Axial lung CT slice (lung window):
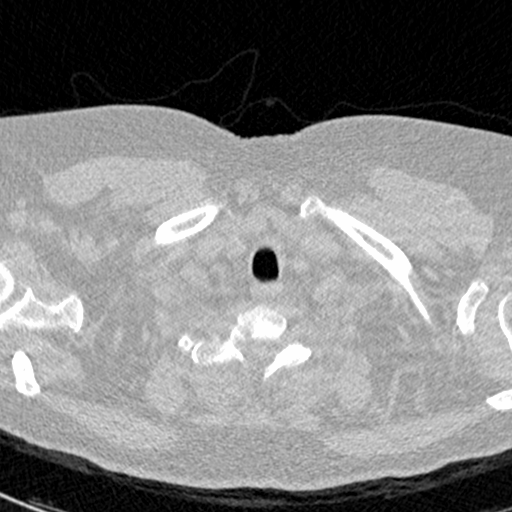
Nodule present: no